Question: So I've dealt with Git a bit over the last few days and I think I've understood the concept.. expect for one thing : How you could handle the master branch as the live version without other branches influencing it?
I'm working with a remote repository and I've 2 branches : and .
Now I've tried yesterday and edited an Index file with a dummy text to
And switching between those branches showed me either text via it's web address.
Now I'm trying to understand how I could work on this branch affecting the live version. As if I'm trying to work on a new feature and don't want something unfinished or buggy to show live. I'm not sure how to do this but should you then be running 2 Servers?
eg. and . So creating a repository in first one, then pulling it in the second one and working on there until the feature is ready to go live via 'git push' ?

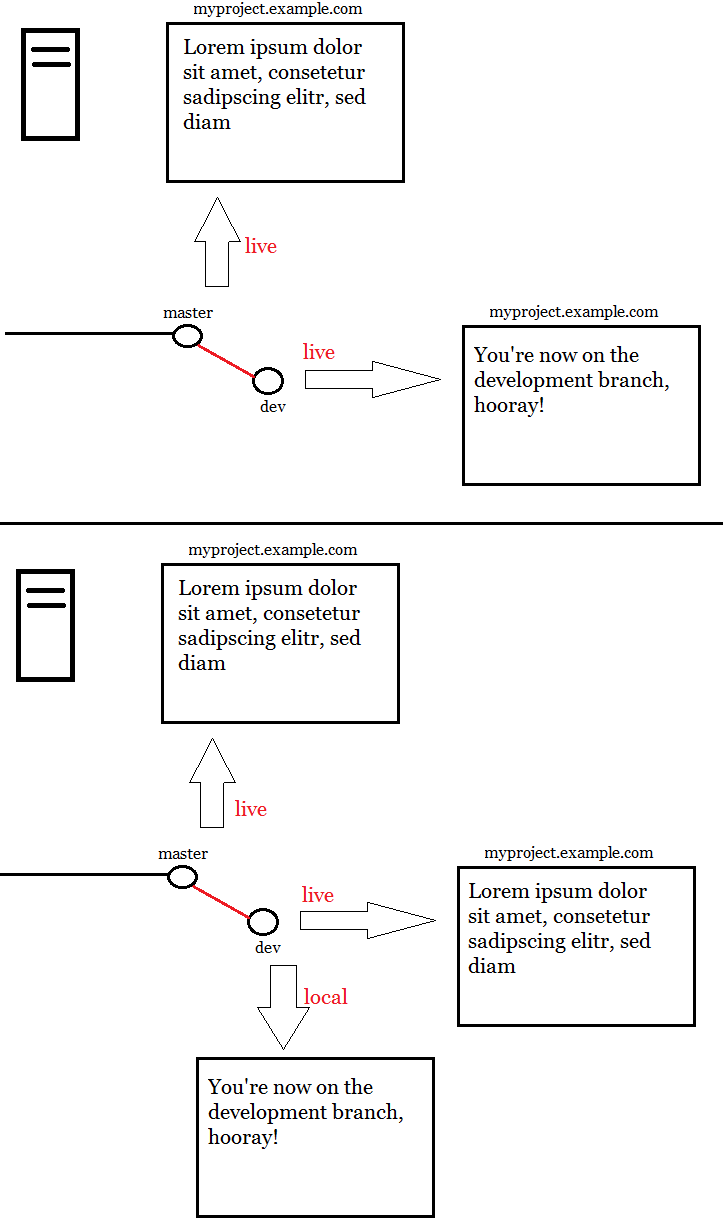
Answer: You will need two separate copies of the Git repository on the server in order to be able to keep the live 'master' version visible at 'master.domain.com' and the 'develop' version on 'develop.domain.com'.
Setup virtual hosts on the server to point the subdomains to the proper locations where the separate Git repositories exist. E.g. 'master.domain.com''s document root is at '/usr/www/domain.com/master' and 'develop.domain.com''s document root is at '/usr/www/domain.com/develop'. In this case there is a copy of the same Git repository (with different checked out branches) inside each directory ('../domain.com/master' and '../domain.com/develop').
The 'master' directory is constantly at 'git checkout master' and the 'develop' directory is constantly at 'git checkout develop' (or whichever development branch you want to be used).
There are multiple varying server software (Apache, Nginx, and so on) and each have different ways to create virtual hosts, so I will not cover the exact methods here.